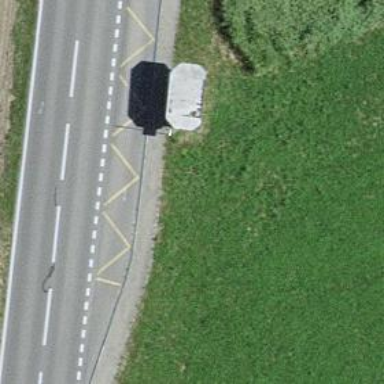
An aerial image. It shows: Bus stop with sheltered platform for public transport.